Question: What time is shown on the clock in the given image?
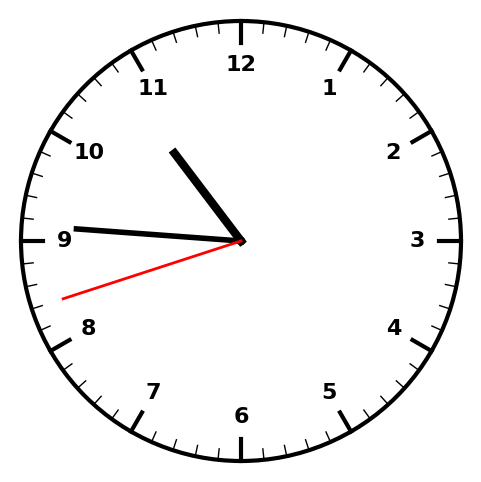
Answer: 10:45:42